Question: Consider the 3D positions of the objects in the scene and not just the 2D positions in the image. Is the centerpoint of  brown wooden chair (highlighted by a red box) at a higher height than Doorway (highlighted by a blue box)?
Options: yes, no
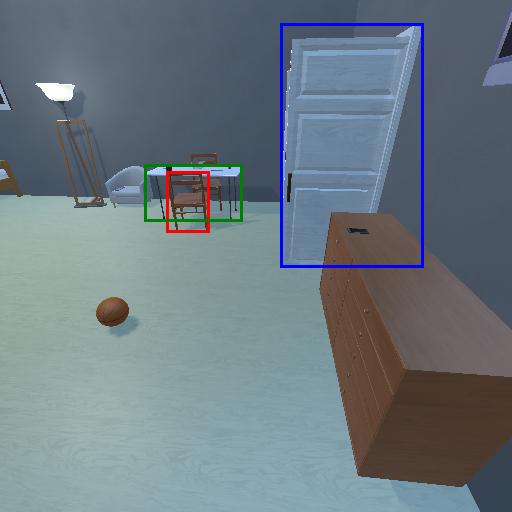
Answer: yes